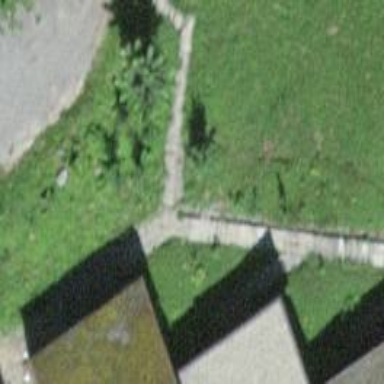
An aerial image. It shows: Set of steps on the road.